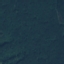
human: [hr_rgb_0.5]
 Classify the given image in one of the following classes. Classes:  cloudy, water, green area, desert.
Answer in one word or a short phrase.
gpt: green area